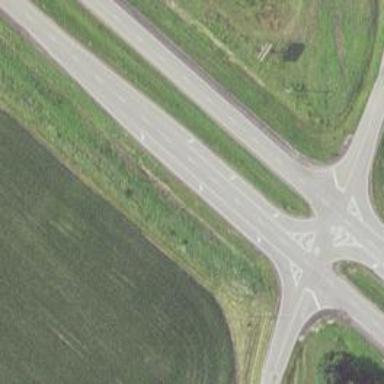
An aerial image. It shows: Road with left marking.